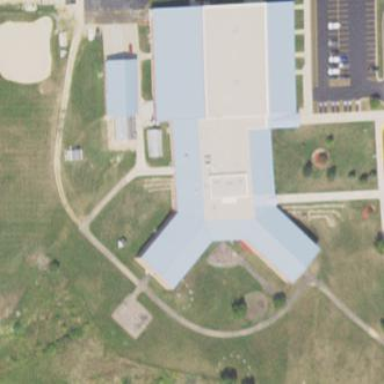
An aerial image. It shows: School building.